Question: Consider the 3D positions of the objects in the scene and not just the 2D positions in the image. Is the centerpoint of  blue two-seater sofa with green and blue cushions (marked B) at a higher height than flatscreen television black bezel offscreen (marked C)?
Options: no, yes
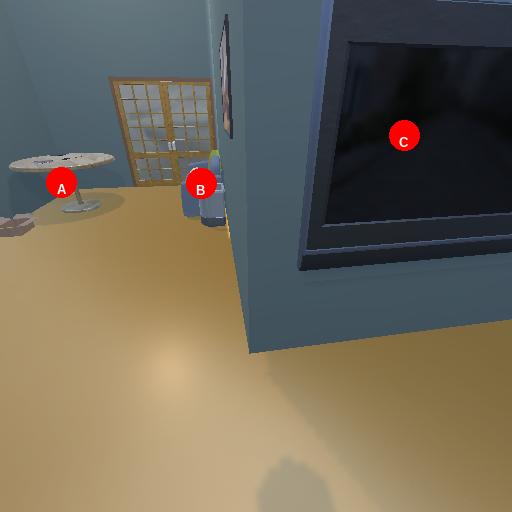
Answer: no